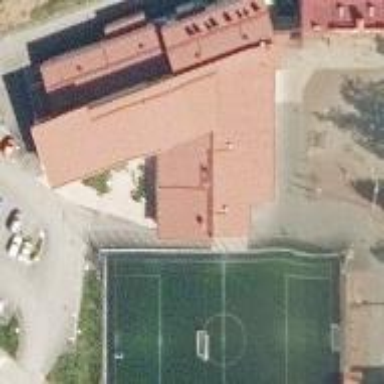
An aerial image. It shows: School.